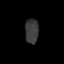
Tissue: skin
Cell type: Others
Senescence score: 0.8227
Nuclear area (px): 322
Mean DAPI intensity: 58.155